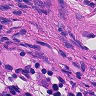
Metastatic tissue present: no